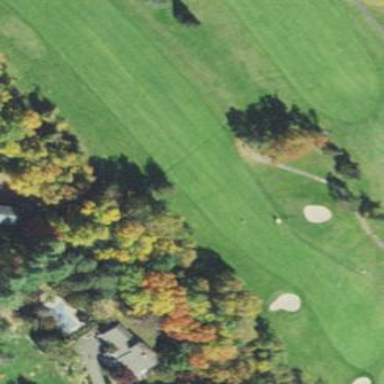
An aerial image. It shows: Grassy area designated as golf fairway.